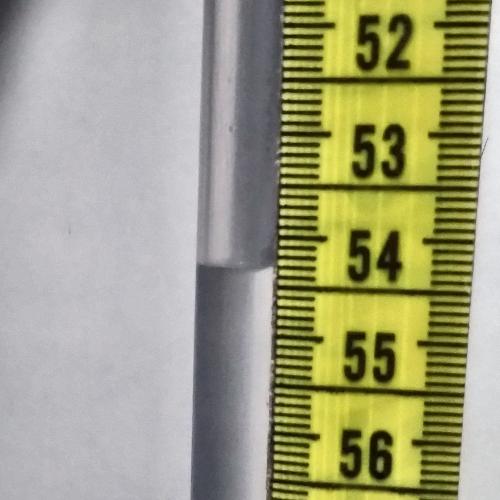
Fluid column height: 54.3 cm